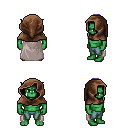
a pixel art fantasy rpg character, male body template, orc, green skin, gray cape, teal pants, purple long mohawk hairstyle, cloth hood, four views (front, back, left, right), 2x2 character sprite sheet, small pixel art, hard edges, no anti-aliasing